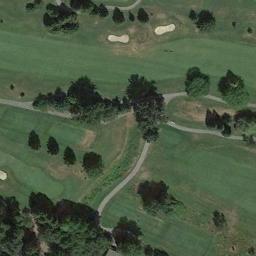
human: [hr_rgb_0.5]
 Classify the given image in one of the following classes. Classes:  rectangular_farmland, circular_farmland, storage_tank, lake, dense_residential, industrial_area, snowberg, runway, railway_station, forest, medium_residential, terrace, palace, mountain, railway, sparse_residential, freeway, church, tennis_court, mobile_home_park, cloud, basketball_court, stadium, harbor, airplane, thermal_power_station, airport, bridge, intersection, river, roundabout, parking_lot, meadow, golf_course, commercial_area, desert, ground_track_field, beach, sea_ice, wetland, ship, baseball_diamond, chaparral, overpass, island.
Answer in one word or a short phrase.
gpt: golf_course